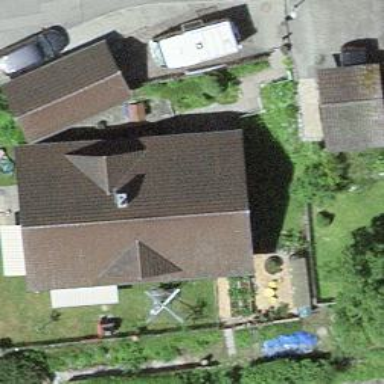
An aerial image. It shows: Residential building.